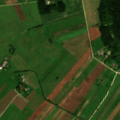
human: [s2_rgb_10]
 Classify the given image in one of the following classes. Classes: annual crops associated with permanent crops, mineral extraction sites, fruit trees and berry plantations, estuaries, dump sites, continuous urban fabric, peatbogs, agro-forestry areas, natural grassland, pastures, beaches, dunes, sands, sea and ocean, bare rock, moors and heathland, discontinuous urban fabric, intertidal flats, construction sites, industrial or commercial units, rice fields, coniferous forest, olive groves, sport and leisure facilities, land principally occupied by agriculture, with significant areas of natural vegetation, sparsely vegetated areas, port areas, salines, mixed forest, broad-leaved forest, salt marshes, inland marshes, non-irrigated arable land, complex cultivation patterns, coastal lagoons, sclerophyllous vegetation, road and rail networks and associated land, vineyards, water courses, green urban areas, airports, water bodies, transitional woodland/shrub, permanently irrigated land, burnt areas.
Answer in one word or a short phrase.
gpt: non-irrigated arable land, complex cultivation patterns, broad-leaved forest, transitional woodland/shrub